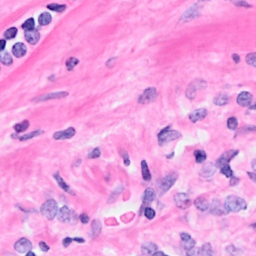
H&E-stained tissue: Breast